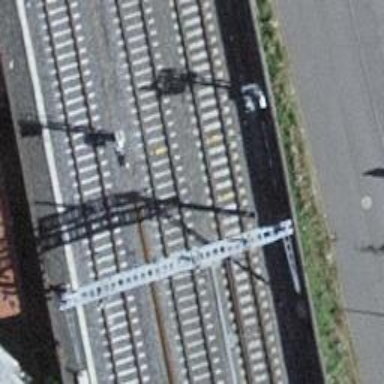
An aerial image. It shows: Railway switch.